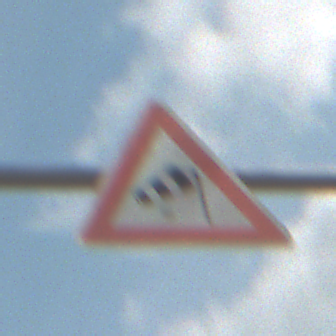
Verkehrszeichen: SeitenwindVonRechts
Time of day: Midday
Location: Outdoor (Suburban)
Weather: PartlyCloudy
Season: Summer
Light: Natural